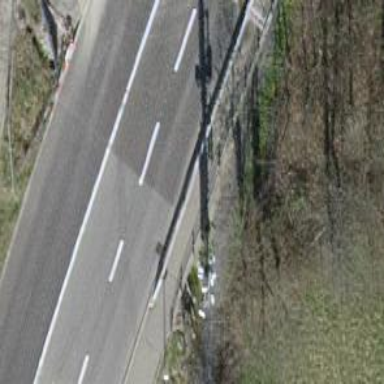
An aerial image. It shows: Sidewalk on bridge.